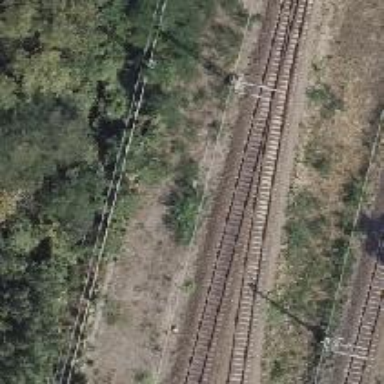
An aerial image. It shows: Railway signal.